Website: home-depot
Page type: customer-info-address
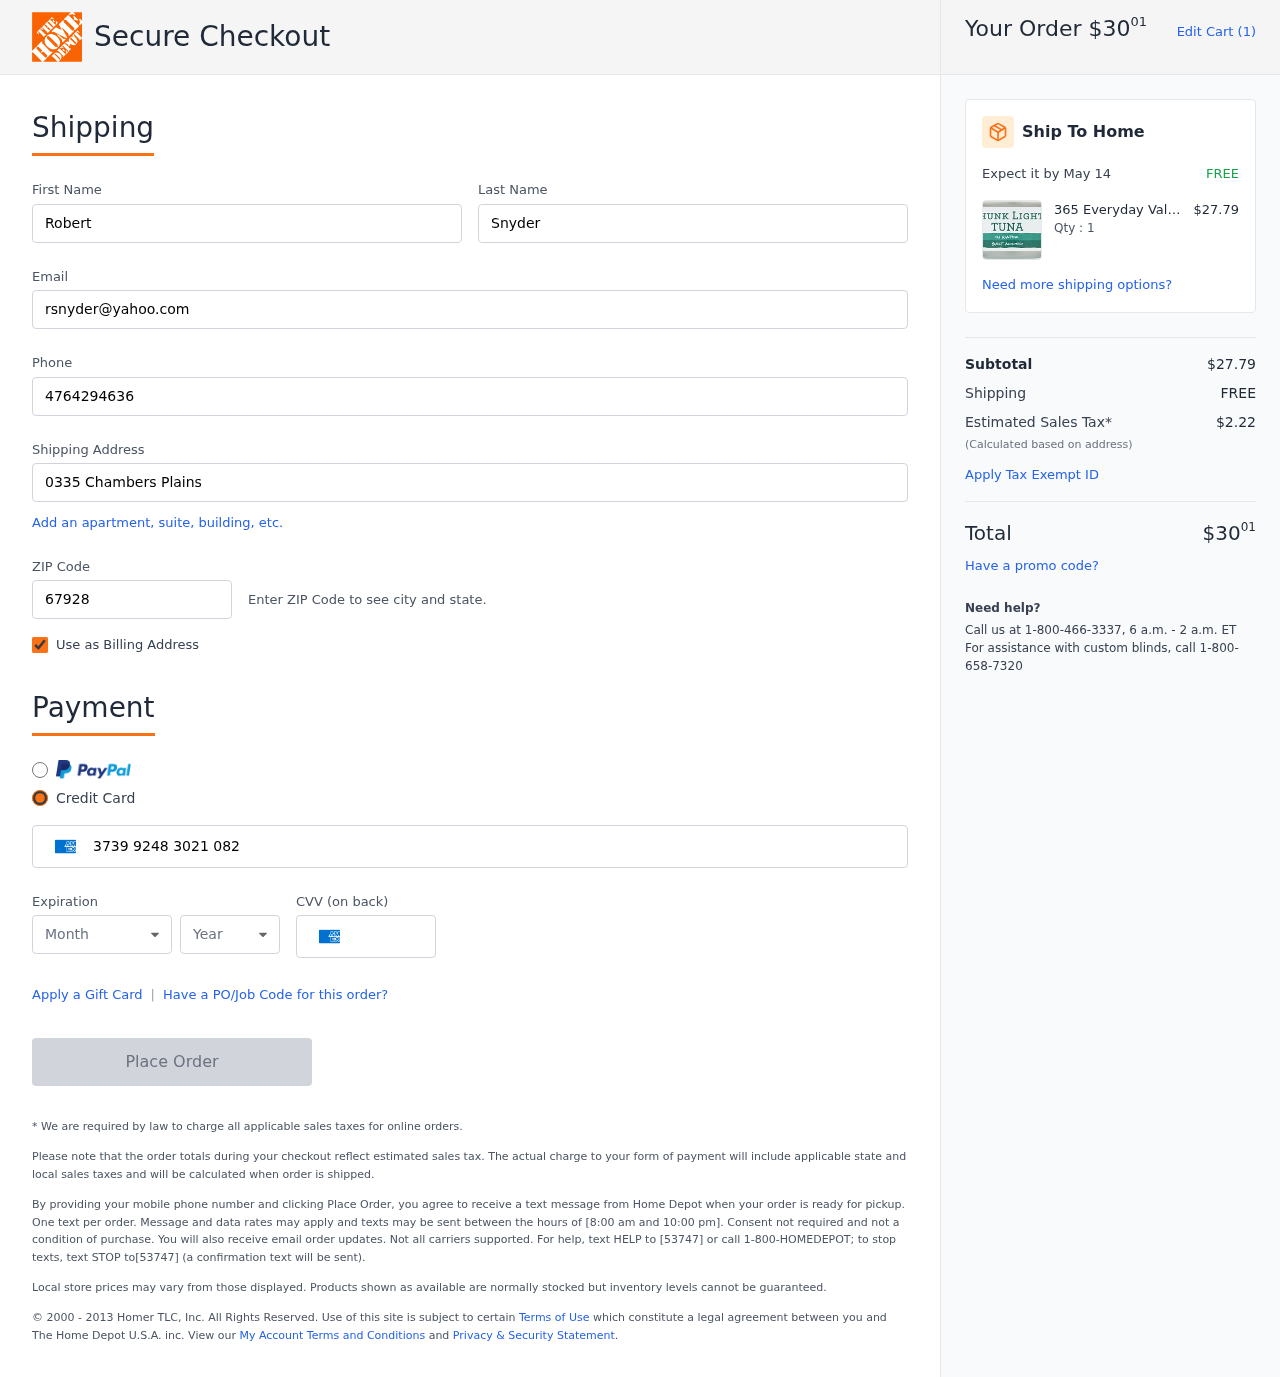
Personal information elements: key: PII_CARD_CVV
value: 7870
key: PII_CARD_EXPIRY_MONTH
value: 10
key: PII_CARD_EXPIRY_YEAR
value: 29
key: PII_CARD_NUMBER
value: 3739 9248 3021 082
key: PII_EMAIL
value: rsnyder@yahoo.com
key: PII_FIRSTNAME
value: Robert
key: PII_LASTNAME
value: Snyder
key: PII_PHONE
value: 4764294636
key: PII_POSTCODE
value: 67928
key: PII_STREET
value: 0335 Chambers Plains
Product elements: key: PRODUCT1_BRAND
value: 365 Everyday Value
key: PRODUCT1_NAME
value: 365 Everyday Value, Chunk Light Tuna in Water, Salt Added, 5 oz
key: PRODUCT1_PRICE
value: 27.79
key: PRODUCT1_QUANTITY
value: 1
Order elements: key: ORDER_TOTAL
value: $3001
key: ORDER_NUM_ITEMS
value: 1
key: ORDER_DELIVERY_DATE
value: May 14
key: ORDER_SUBTOTAL
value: $27.79
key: ORDER_SHIPPING_COST
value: FREE
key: ORDER_TAX
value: $2.22